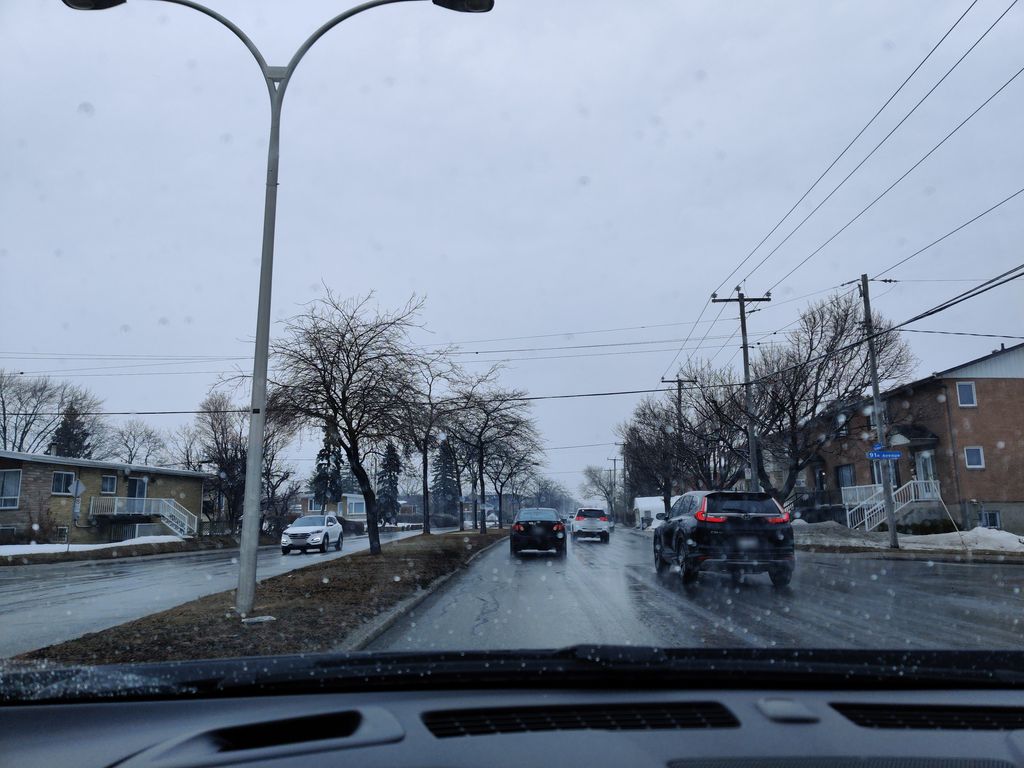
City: montreal